The plot shows one second of acceleration measured on a rotor kit. What is the most likely rotor condition (normal, misalignment, unbalance, looseness)?
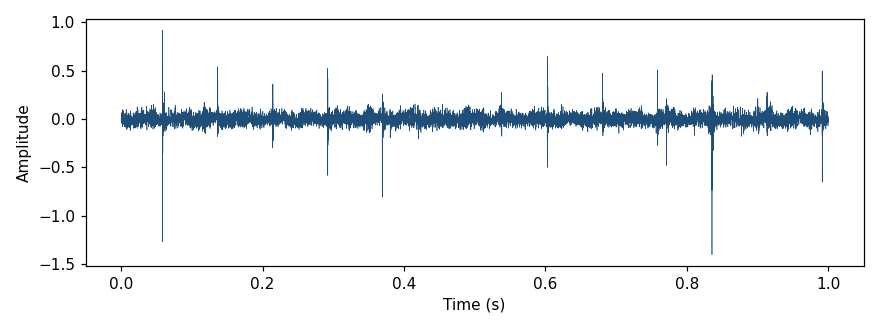
Answer: unbalance